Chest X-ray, PA view. Patient: 59 years old, sex M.
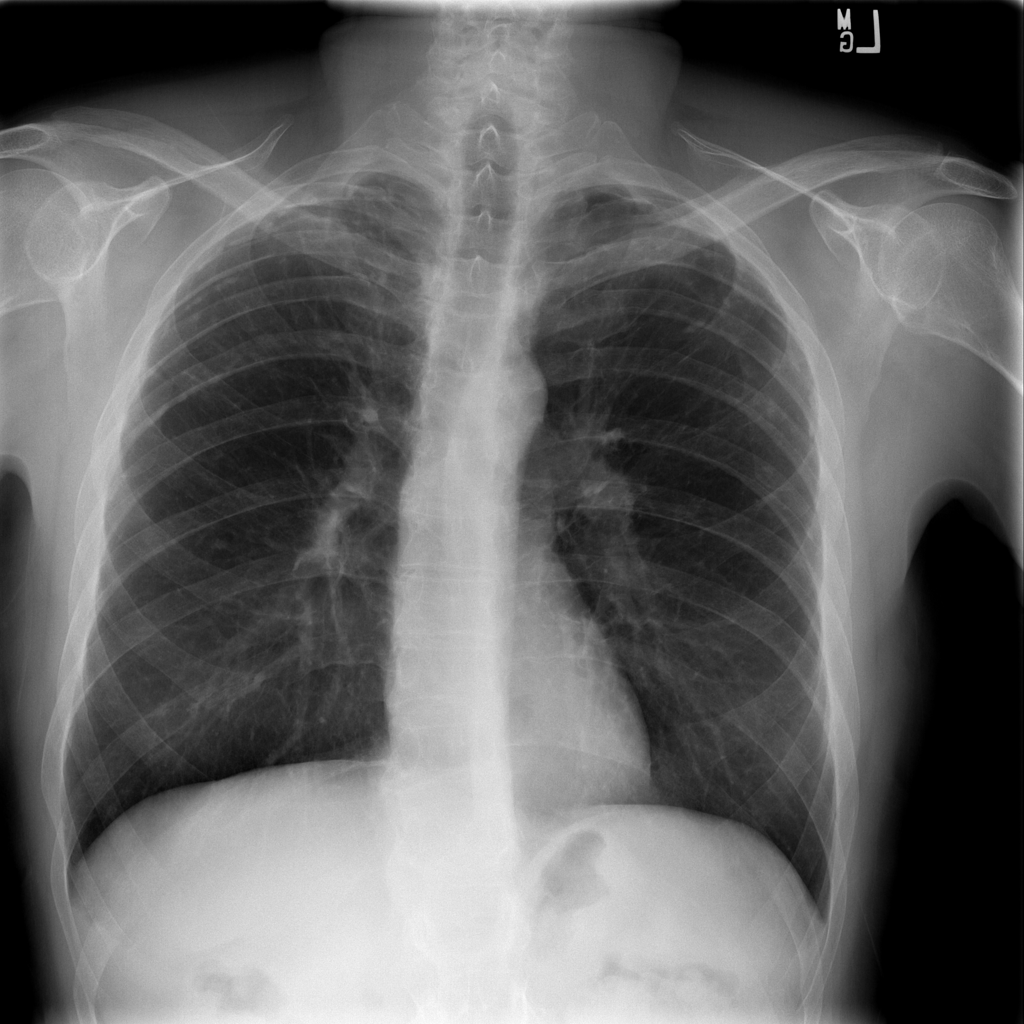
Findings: Nodule